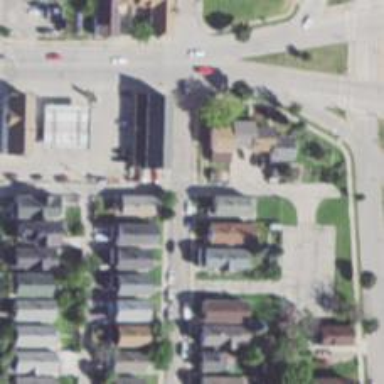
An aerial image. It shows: Alley classified as service road.